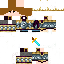
A male human skin with medium skin, wearing brown long hair dressed in a blue hoodie and brown pants, featuring a closed mouth.